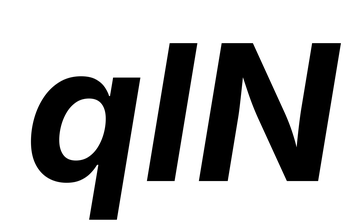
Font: Inter-Italic_Bold_Italic